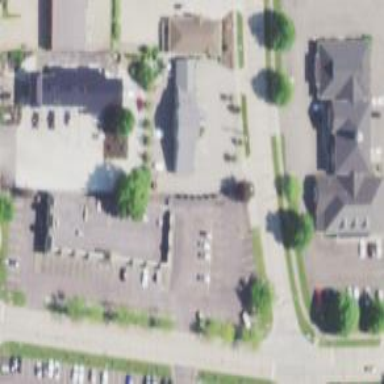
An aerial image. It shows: Fitness centre on leisure land.